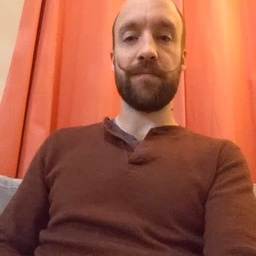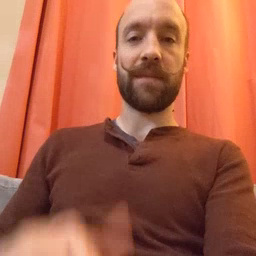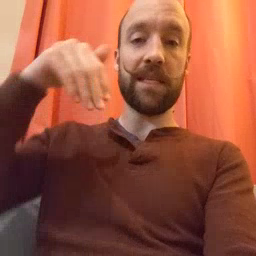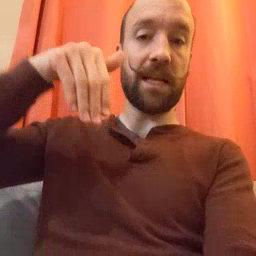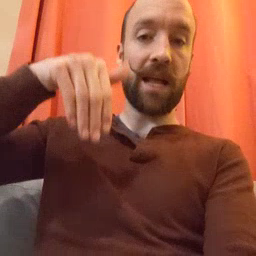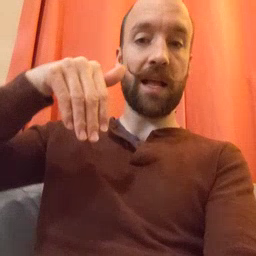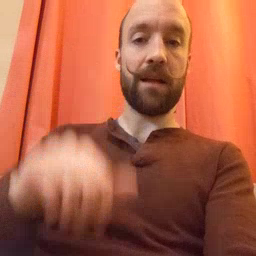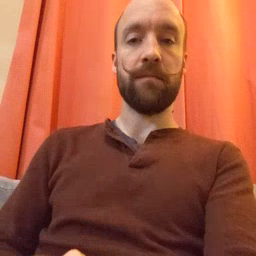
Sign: night